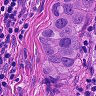
Metastatic tissue present: yes